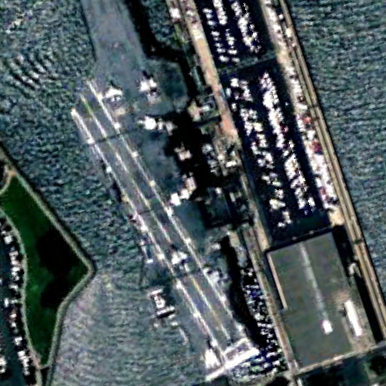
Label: Midway-class_aircraft_carrier